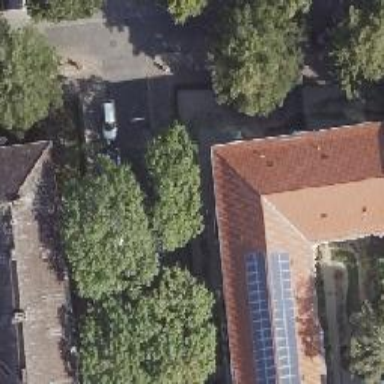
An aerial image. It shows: Building with gabled roof made of roof tiles.